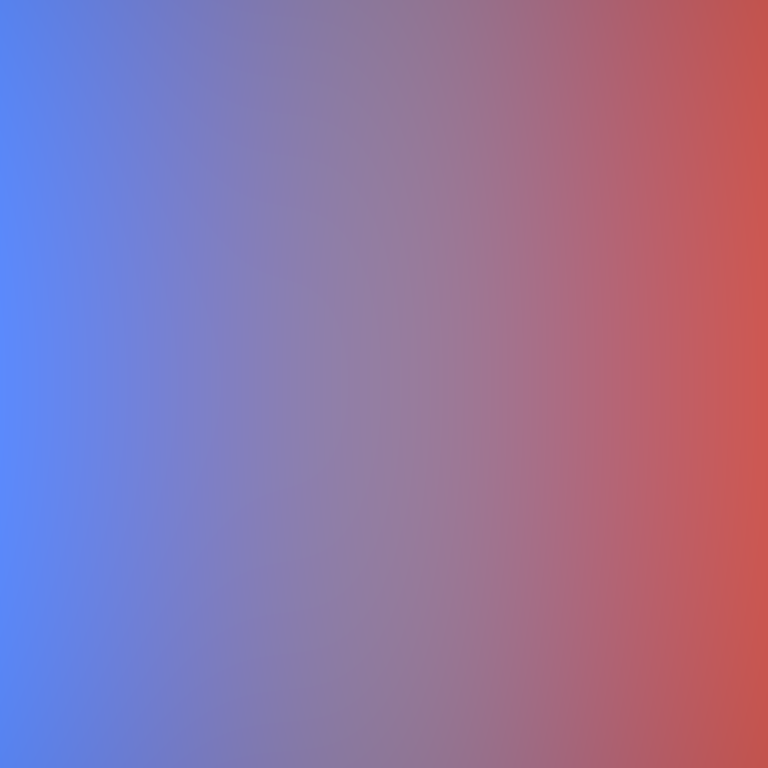
Abstract light effect, smooth gradient from cool blue to warm red, calm atmosphere, soft blend, no room, no furniture, no objects.